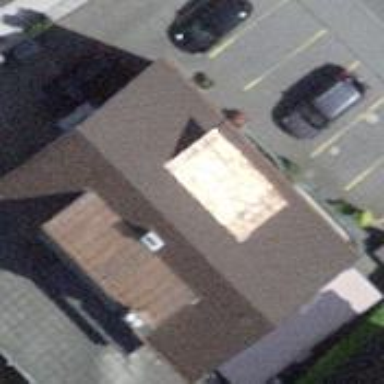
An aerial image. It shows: Cafe.